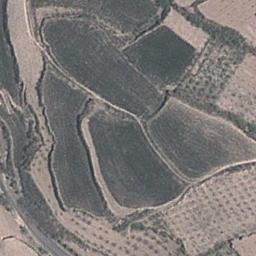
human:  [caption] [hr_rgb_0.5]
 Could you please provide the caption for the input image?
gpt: There is a row of grey houses beside the terraces .

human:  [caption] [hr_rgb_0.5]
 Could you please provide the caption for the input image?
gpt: There are many green plants on the terrace .

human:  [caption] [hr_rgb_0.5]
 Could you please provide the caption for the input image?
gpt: There are bare and green terrace .

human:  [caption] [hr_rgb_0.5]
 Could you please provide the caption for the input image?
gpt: A small patch of brown and green mixed terraces .

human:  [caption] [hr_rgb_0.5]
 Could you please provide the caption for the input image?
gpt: There are some green and yellow terraces .